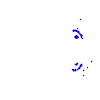
Particle: kaon